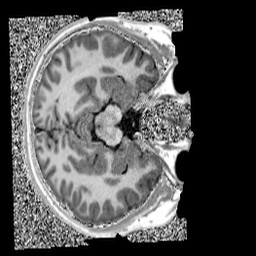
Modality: UNIT1
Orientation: axial
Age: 13
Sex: male
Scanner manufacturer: siemens
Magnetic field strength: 3 T
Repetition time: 4 s
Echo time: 0.00299 s